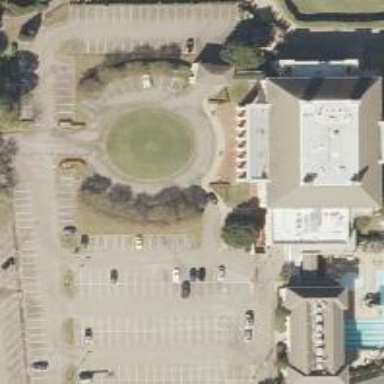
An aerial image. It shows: Parking space is available.